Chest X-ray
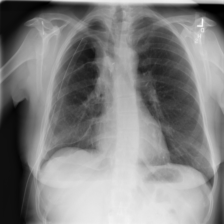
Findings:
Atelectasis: positive
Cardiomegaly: negative
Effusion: negative
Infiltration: negative
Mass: positive
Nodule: negative
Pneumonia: negative
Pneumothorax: positive
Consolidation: negative
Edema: negative
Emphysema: negative
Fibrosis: negative
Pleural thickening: negative
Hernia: negative